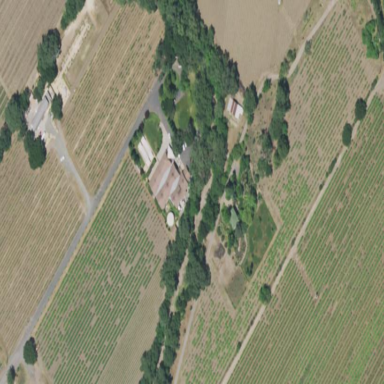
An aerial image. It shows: Vineyard where grapes are grown.